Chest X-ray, PA view. Patient: 51 years old, sex M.
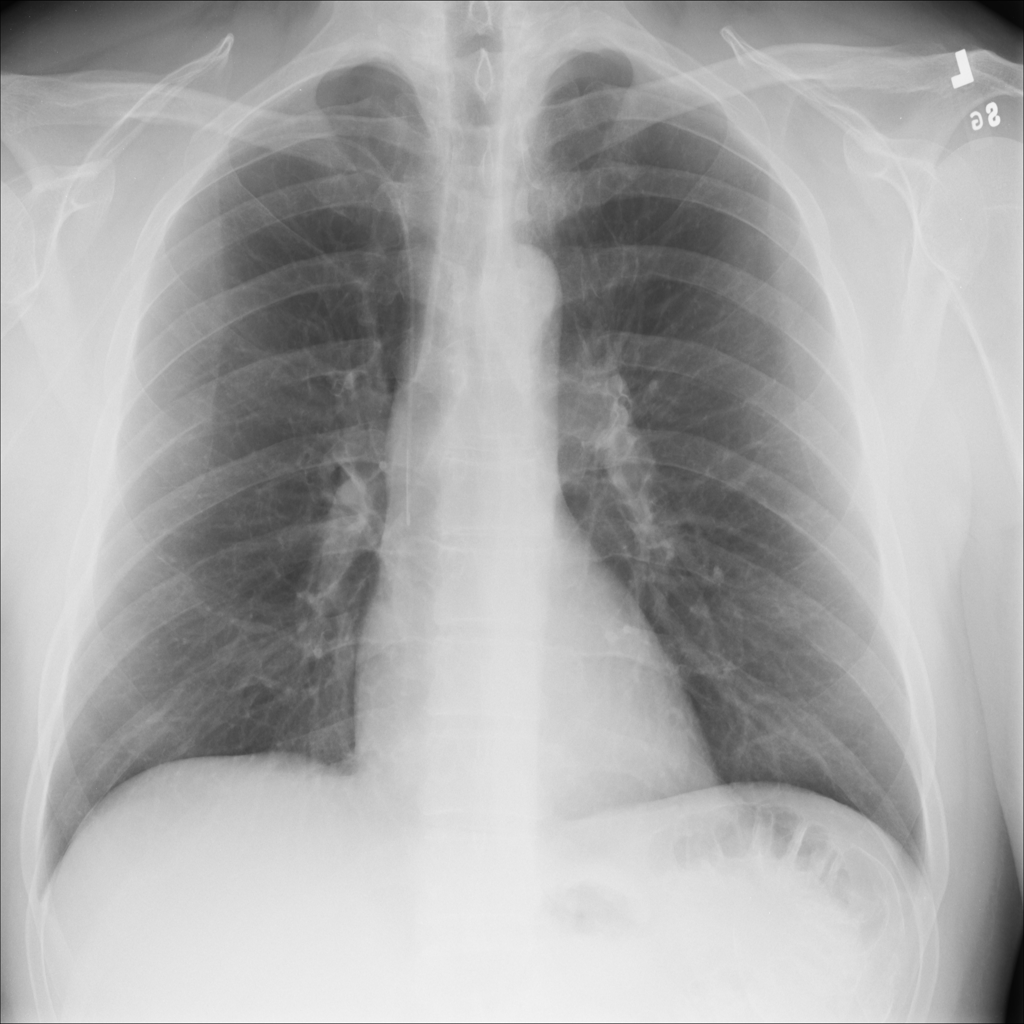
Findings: No Finding